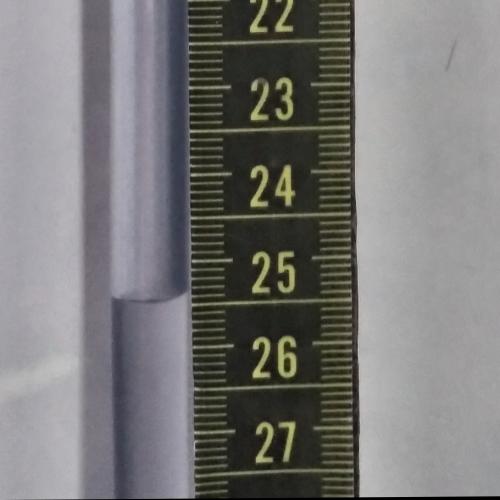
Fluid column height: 25.4 cm